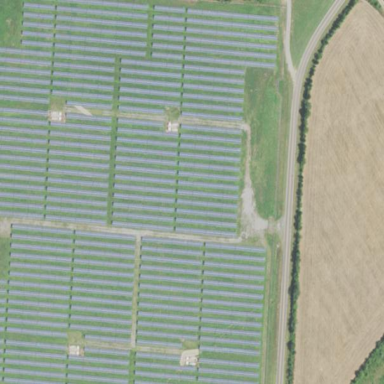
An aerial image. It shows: Solar photovoltaic power plant surrounded by fence.